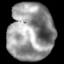
Tissue: lung
Cell type: Endothelial cells
Senescence score: 0.1155
Nuclear area (px): 2567
Mean DAPI intensity: 148.496